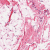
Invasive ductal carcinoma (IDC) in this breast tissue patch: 0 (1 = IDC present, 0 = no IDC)